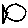
Label: fish